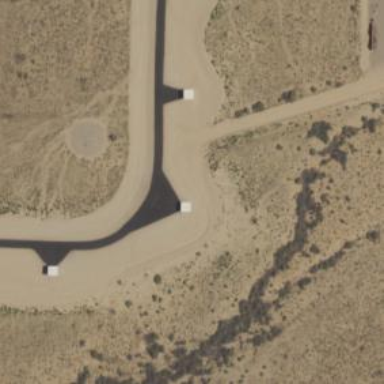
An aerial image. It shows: Military bunker for protection and defense.